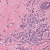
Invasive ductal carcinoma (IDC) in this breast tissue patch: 1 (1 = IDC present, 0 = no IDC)